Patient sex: F
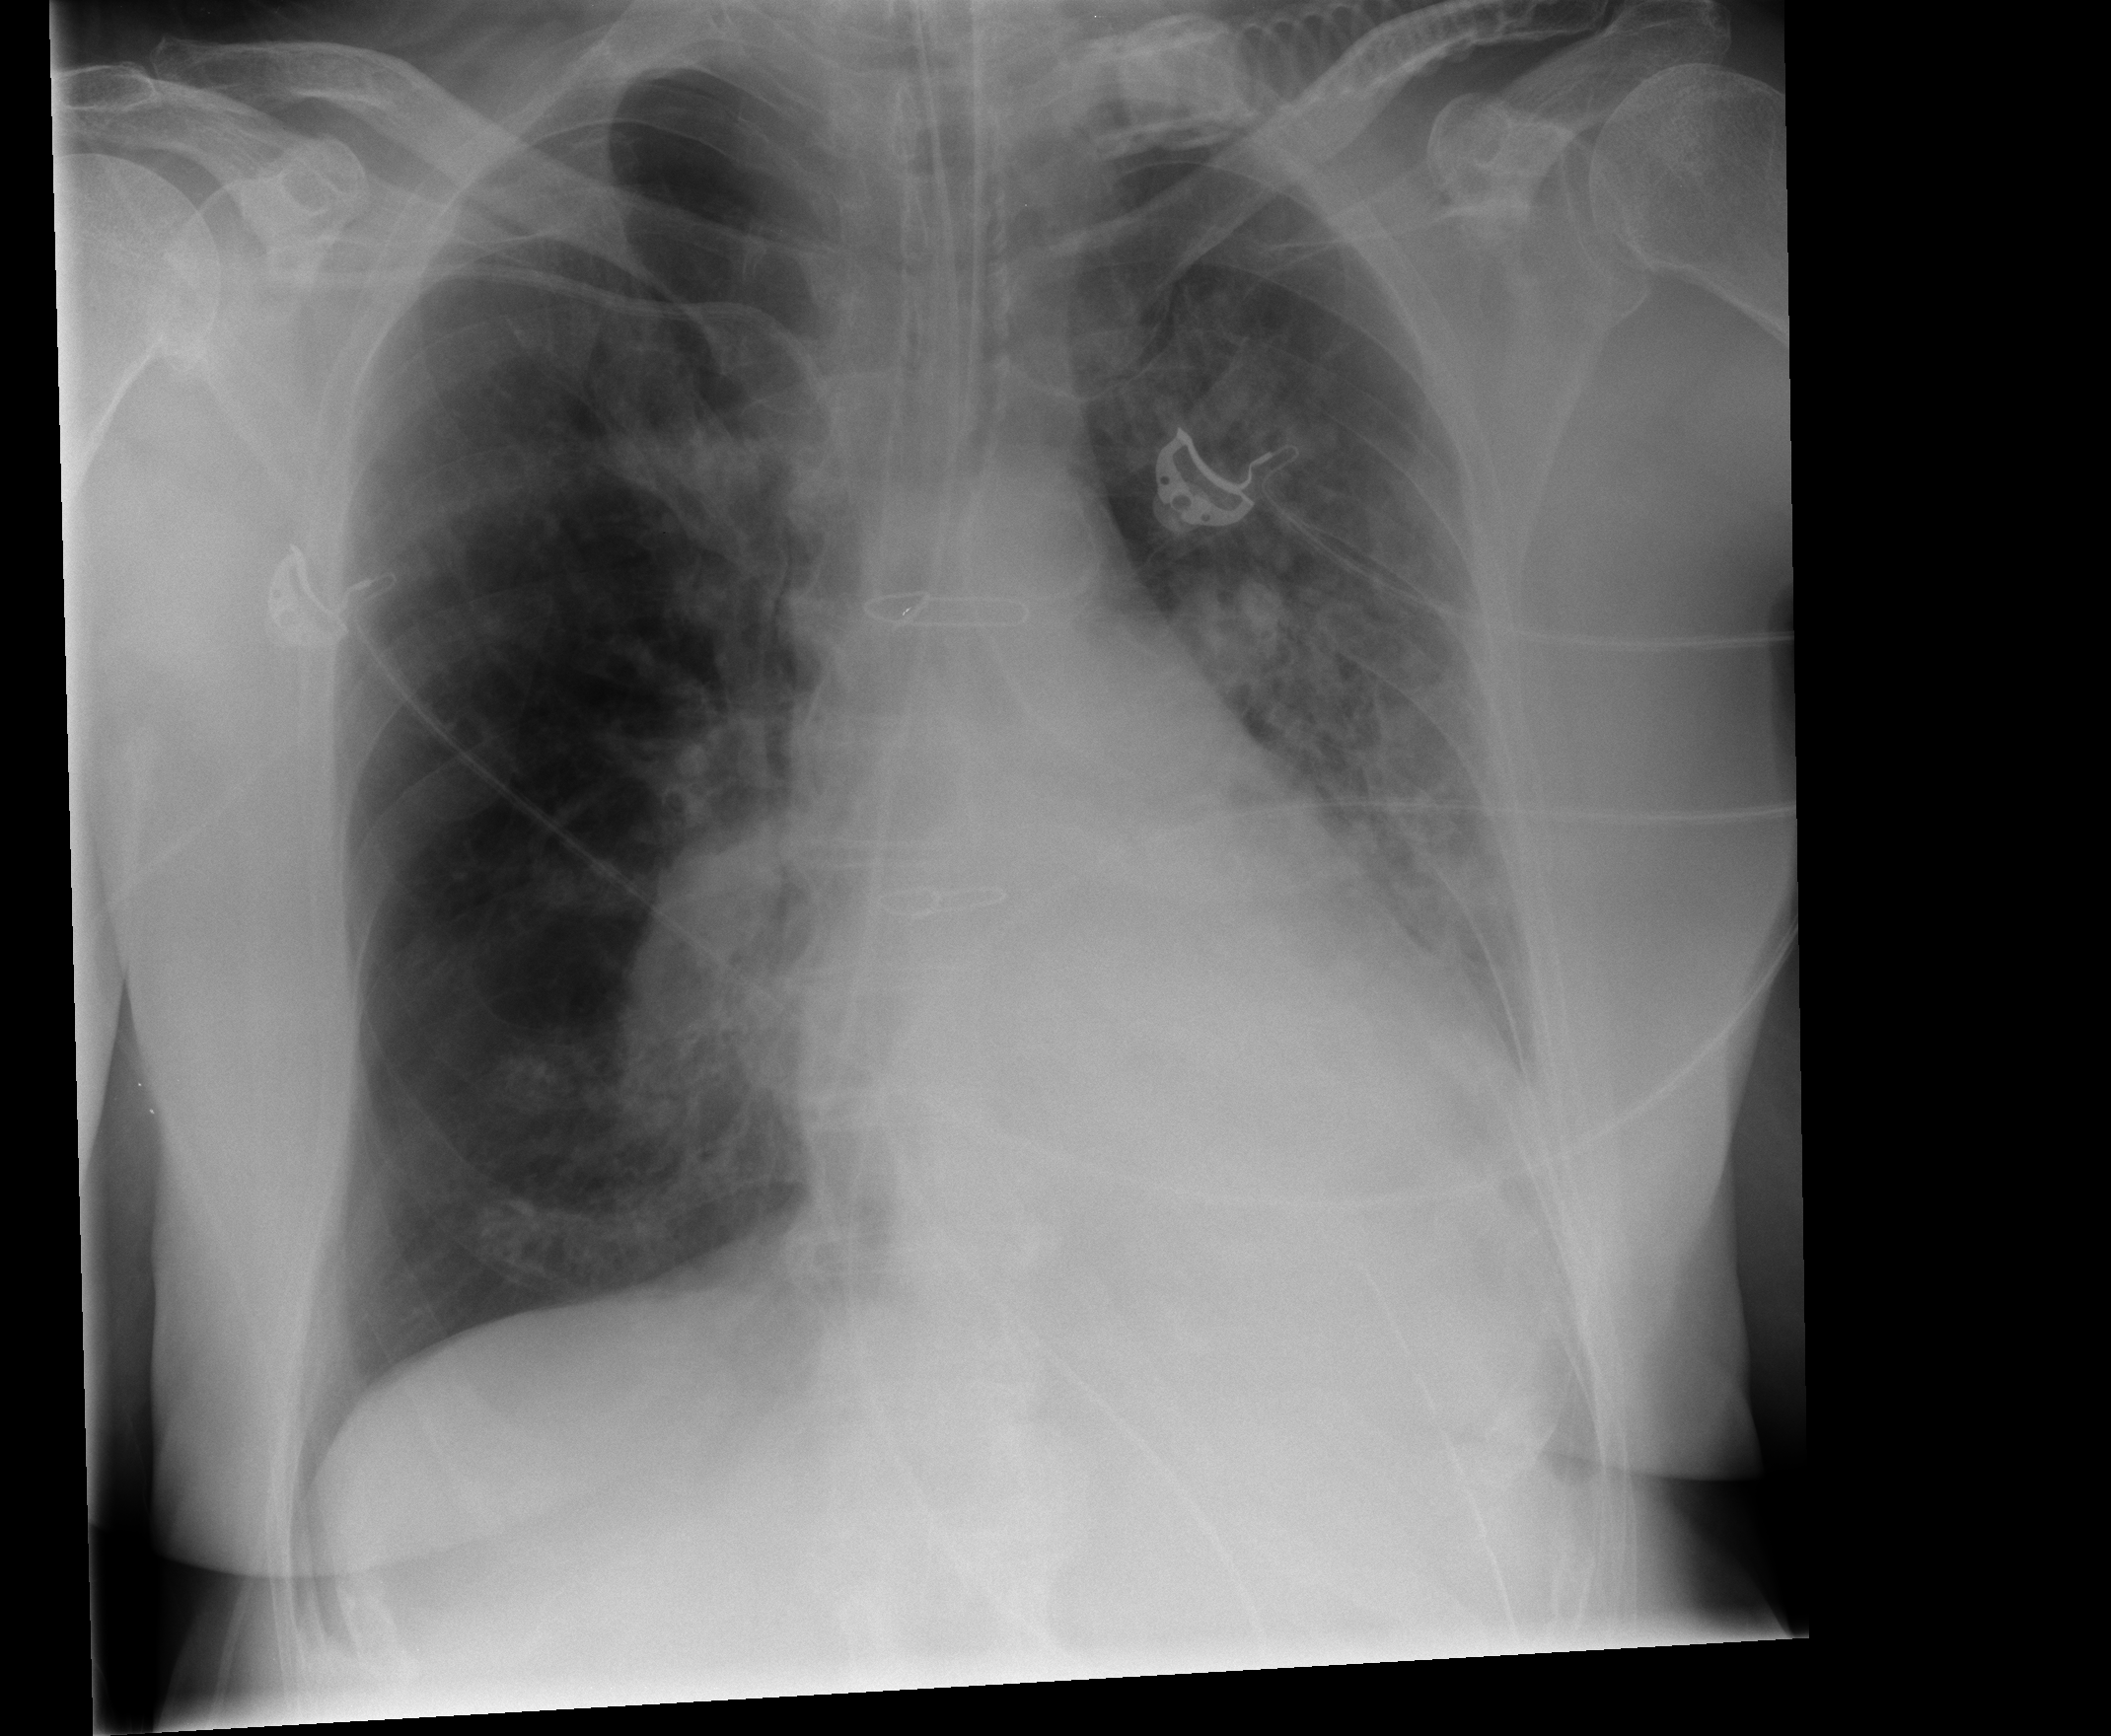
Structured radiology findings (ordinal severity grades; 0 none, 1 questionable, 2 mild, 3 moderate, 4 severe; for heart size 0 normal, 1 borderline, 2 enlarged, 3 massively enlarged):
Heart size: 2
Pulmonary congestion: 0
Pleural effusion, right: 0
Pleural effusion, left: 2
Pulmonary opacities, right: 2
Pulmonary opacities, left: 2
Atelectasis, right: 0
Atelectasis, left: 2